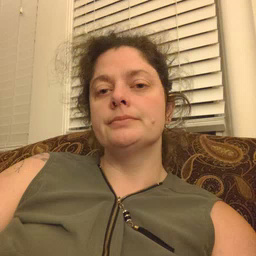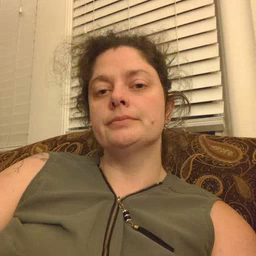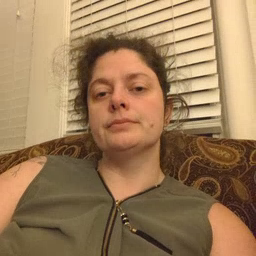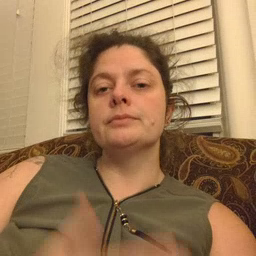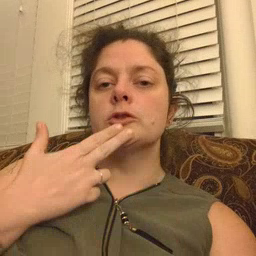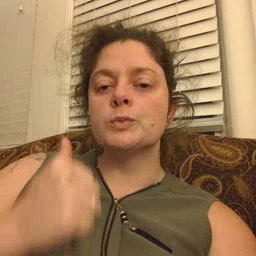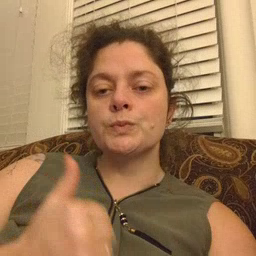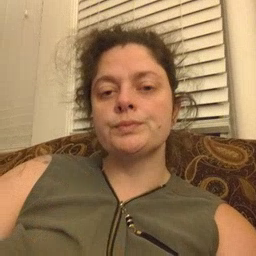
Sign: cute